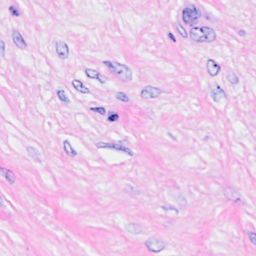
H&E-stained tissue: Breast